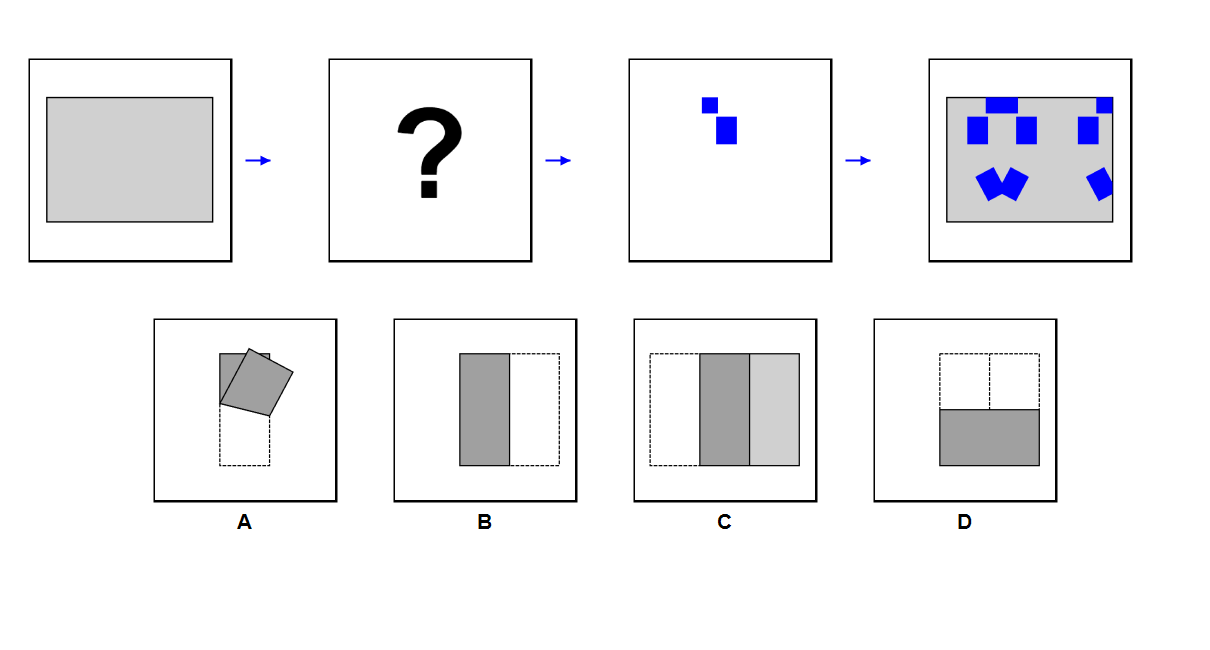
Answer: D